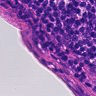
Metastatic tissue present: yes